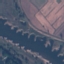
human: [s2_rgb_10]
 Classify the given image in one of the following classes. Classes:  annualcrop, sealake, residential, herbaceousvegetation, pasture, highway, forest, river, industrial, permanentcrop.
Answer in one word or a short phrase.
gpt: River